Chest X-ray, AP view. Patient: 52 years old, sex F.
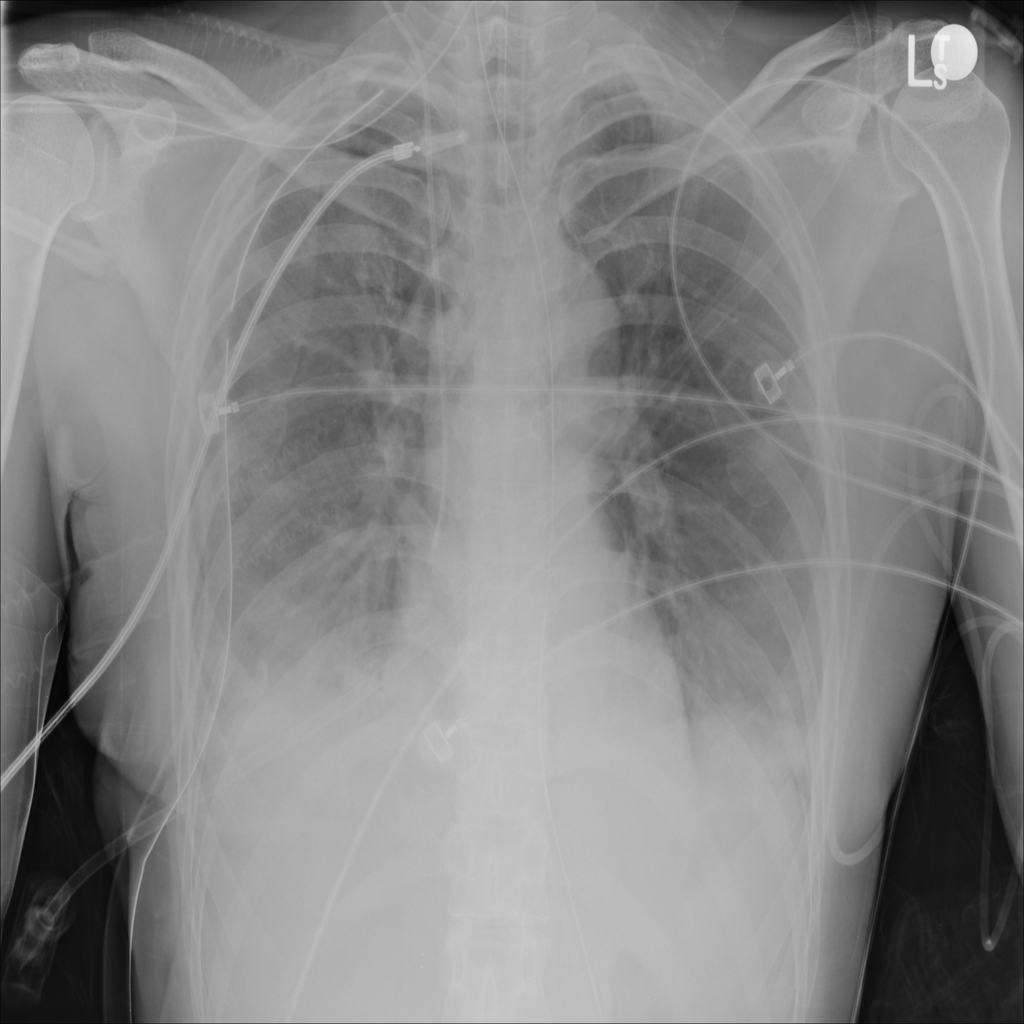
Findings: No Finding